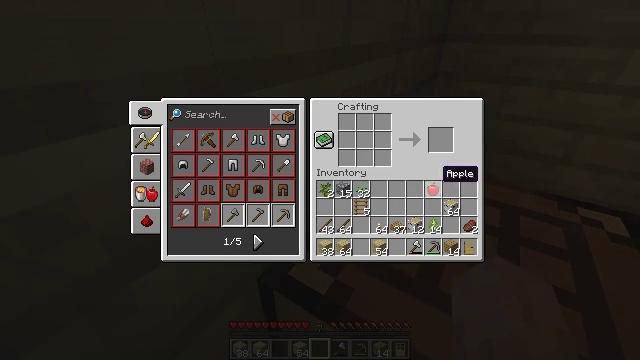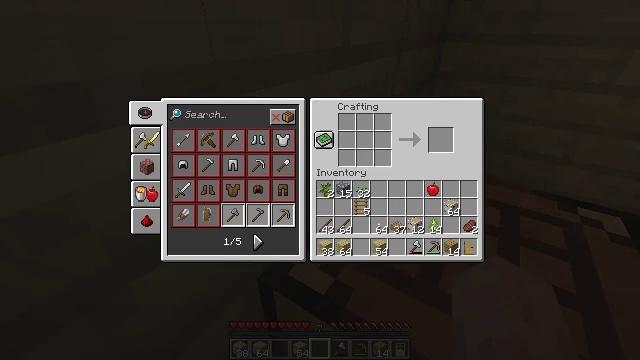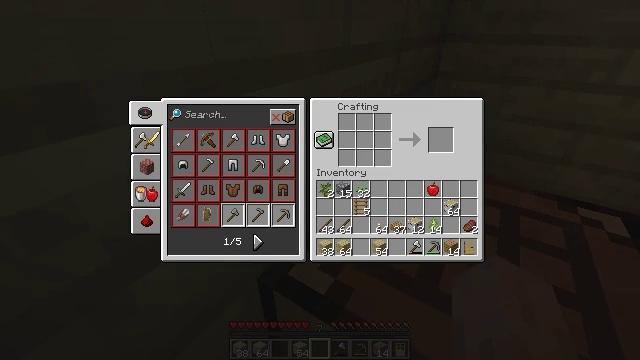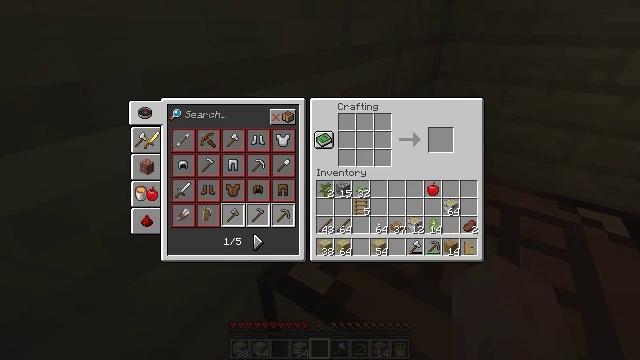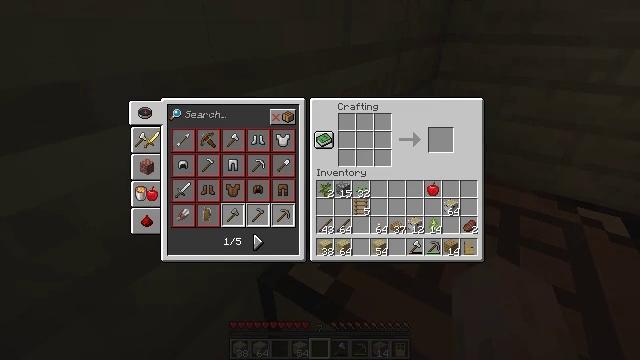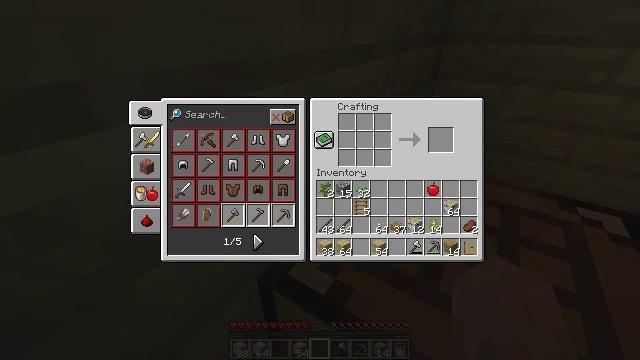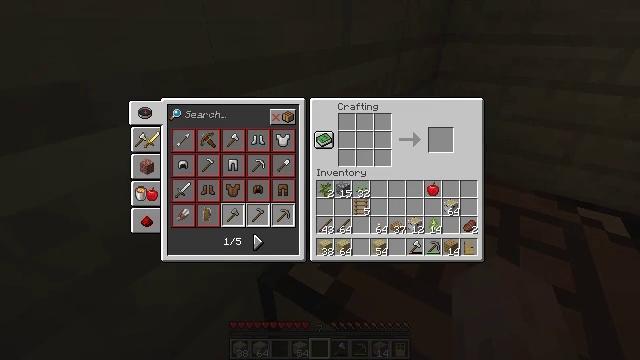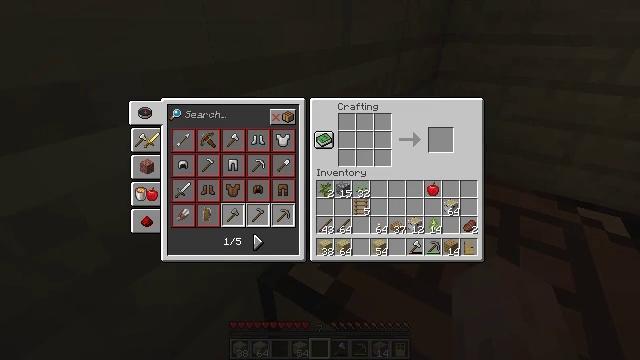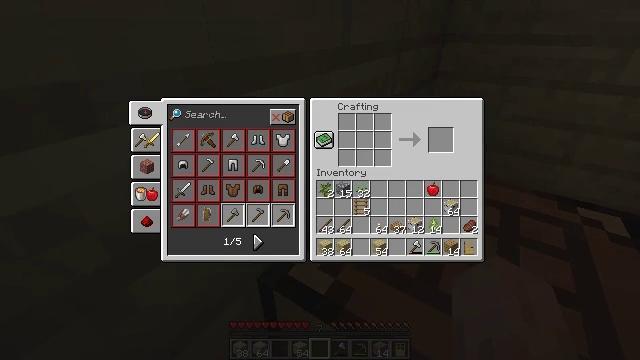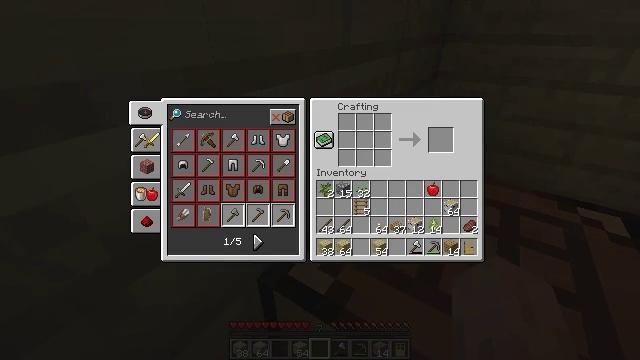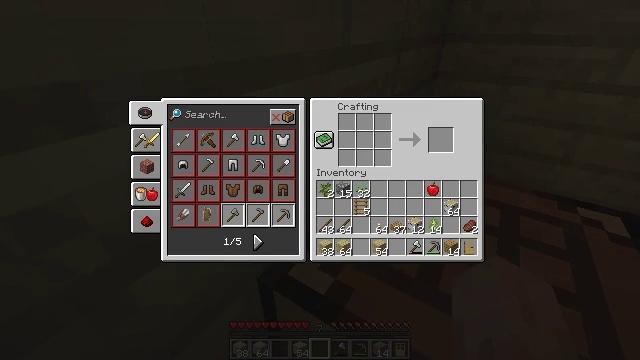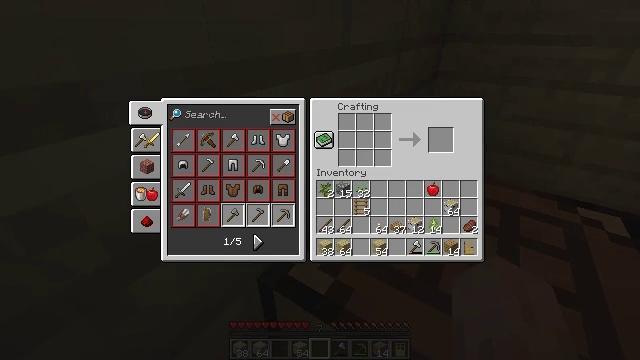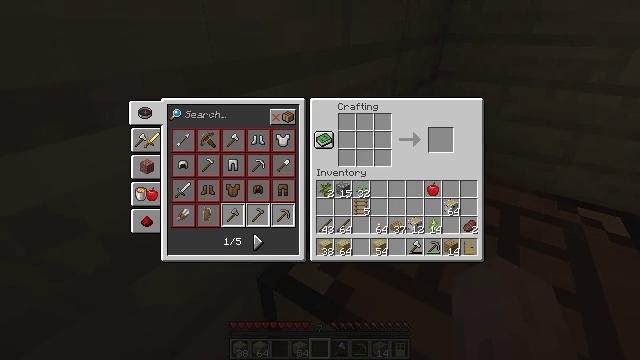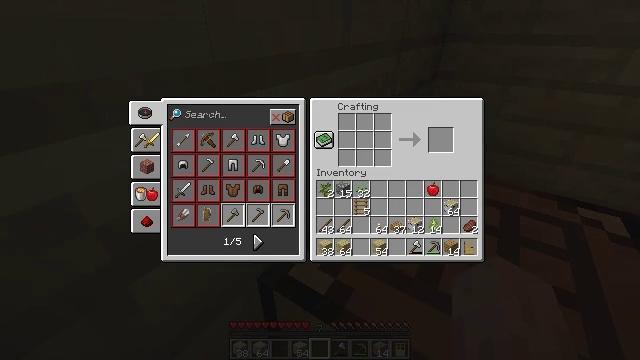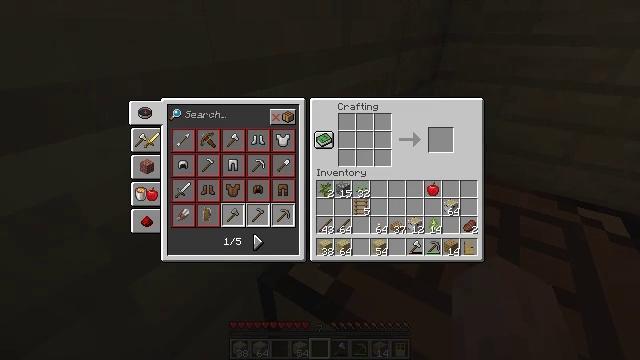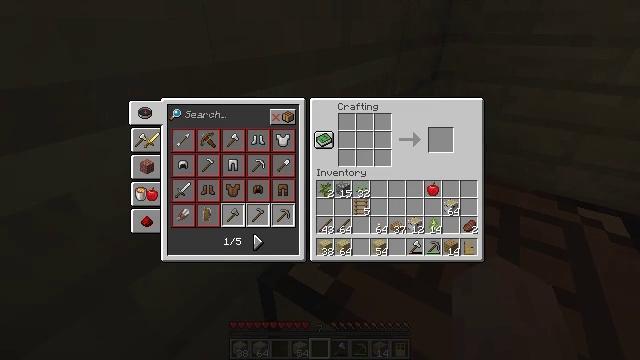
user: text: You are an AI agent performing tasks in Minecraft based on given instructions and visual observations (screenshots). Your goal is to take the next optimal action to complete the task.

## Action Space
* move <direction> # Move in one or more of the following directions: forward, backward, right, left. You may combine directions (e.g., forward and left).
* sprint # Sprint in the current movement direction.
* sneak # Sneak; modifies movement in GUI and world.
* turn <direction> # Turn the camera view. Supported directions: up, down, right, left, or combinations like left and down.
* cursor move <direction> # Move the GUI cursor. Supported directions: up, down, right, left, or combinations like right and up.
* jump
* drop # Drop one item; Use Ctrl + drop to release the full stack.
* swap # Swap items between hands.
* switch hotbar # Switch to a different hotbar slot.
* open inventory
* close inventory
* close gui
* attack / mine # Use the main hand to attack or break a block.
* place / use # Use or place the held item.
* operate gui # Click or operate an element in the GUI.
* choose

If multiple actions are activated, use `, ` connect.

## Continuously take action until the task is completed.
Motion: motion action
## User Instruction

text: Open your crafting table and produce a birch fence.
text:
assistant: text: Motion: cursor move right and up
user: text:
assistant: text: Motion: cursor move right and up
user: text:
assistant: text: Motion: no_op
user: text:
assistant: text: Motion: no_op
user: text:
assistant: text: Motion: no_op
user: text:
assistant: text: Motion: no_op
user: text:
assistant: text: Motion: no_op
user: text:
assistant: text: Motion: no_op
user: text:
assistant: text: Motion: no_op
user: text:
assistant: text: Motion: no_op
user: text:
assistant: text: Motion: no_op
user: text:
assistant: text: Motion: no_op
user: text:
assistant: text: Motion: no_op
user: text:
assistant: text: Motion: no_op
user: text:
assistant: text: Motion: no_op
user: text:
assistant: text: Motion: no_op
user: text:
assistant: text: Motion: no_op
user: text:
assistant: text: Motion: cursor move left
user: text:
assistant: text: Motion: cursor move left
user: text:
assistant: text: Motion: cursor move left
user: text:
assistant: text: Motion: cursor move left
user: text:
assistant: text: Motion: cursor move left
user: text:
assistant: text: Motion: no_op
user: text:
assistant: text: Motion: cursor move left
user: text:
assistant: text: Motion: no_op
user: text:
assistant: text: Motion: no_op
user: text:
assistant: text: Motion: no_op
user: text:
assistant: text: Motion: no_op
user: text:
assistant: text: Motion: no_op
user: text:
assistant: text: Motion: cursor move up